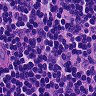
Metastatic tissue present: no